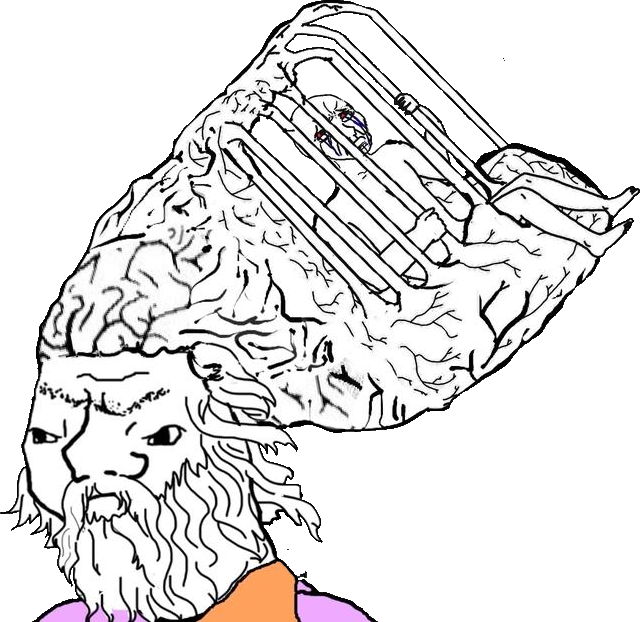
Label: 5_Brainiak